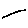
Label: line